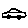
Label: car